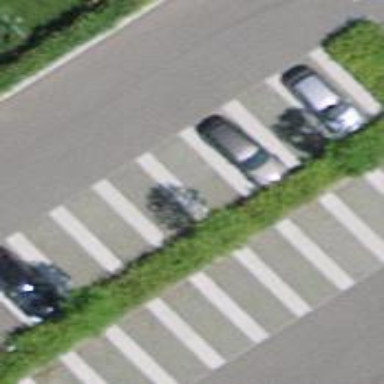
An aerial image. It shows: Street-side parking area.